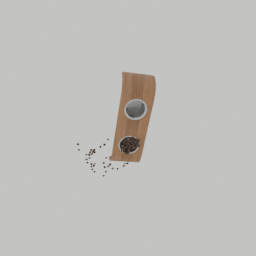
Label: tools